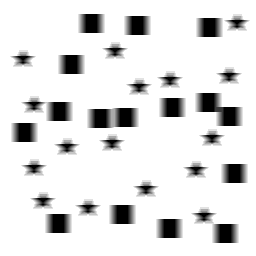
Squares: 16
Triangles: 0
Stars: 16
Total shapes: 32